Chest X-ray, PA view. Patient: 49 years old, sex F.
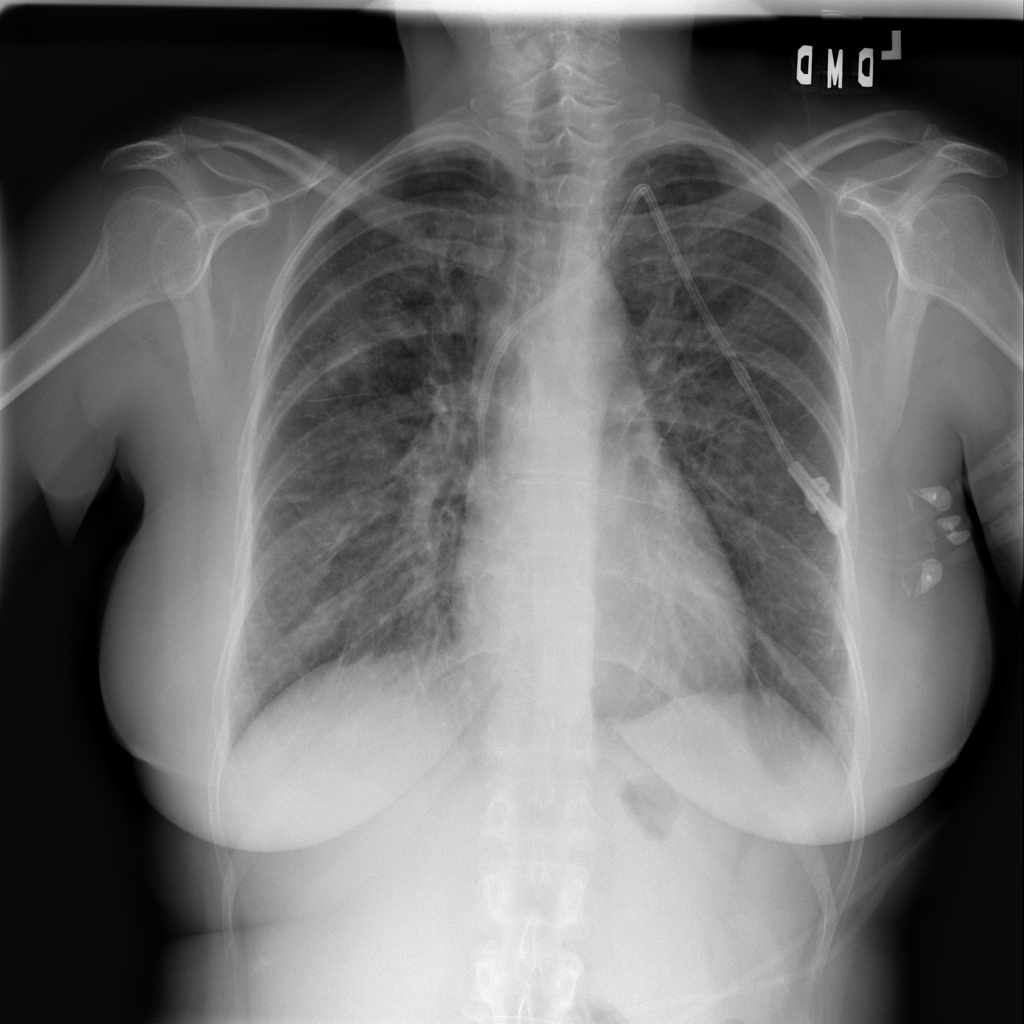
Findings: No Finding